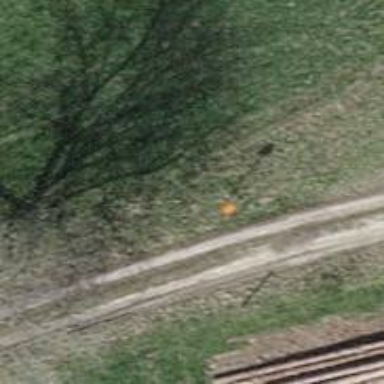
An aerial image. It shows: Aerial marker.